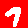
Digit: 7